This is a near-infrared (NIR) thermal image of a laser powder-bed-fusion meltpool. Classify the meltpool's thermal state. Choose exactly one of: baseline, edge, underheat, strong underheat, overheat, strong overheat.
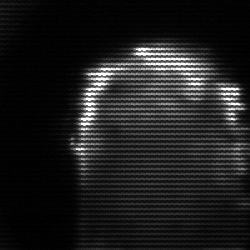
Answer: baseline